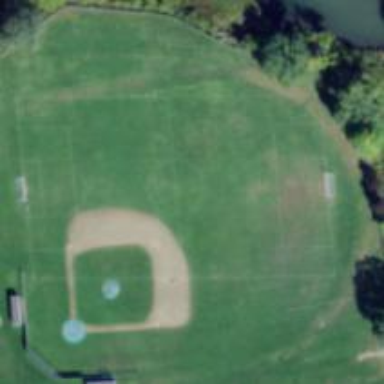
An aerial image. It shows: Grassy baseball pitch for leisure sports.